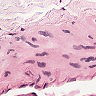
Metastatic tissue present: no